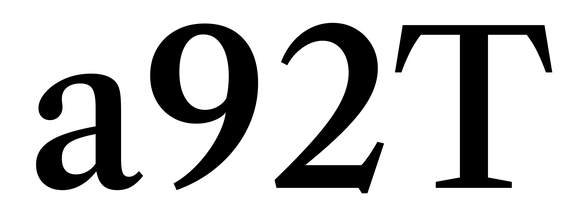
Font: LibreCaslonText_Medium